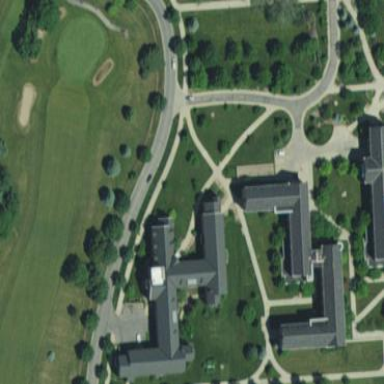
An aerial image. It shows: Dormitory building.